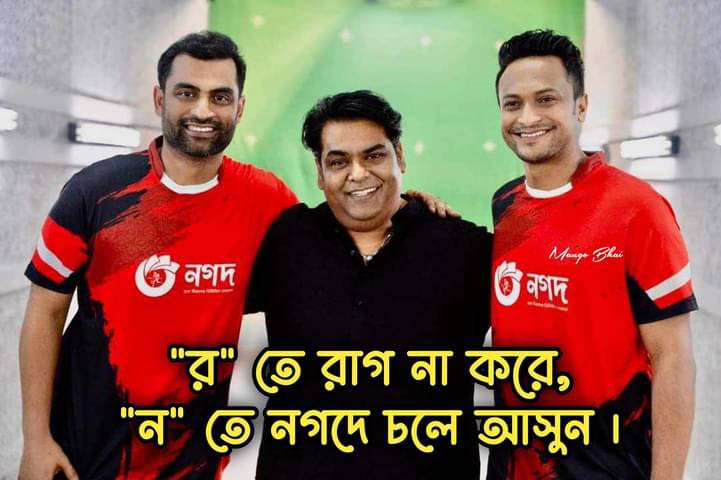
Text: র তে  রাগ না করে, ন তে  নগদে চলে আসুন
Label: Non Hate